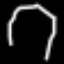
Label: octagon